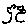
Label: tree